Question: There are some blocks in the picture. Find the smallest square area that can place all the small blocks in the area in a suitable way without overlapping. Return the length of the square side.
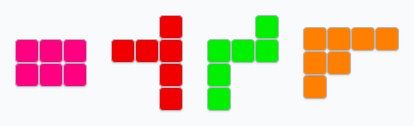
Answer: 5